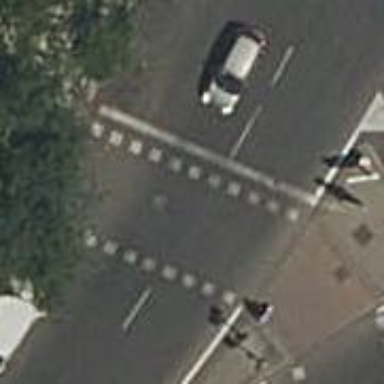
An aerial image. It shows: Road with traffic signals and zebra crossing with traffic signals.